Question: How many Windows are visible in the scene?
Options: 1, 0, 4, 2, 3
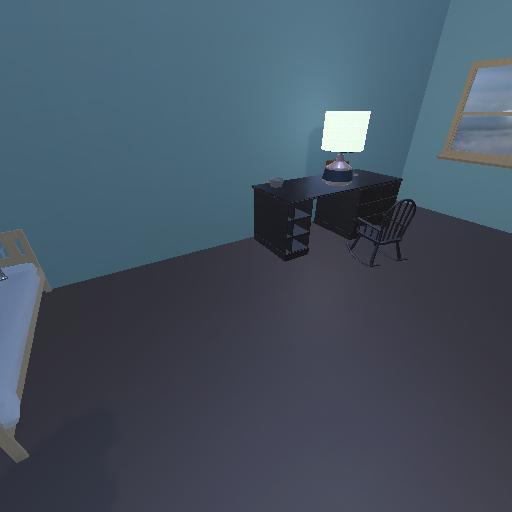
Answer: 1